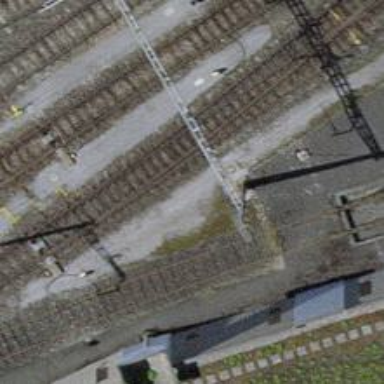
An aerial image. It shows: Railway switch.